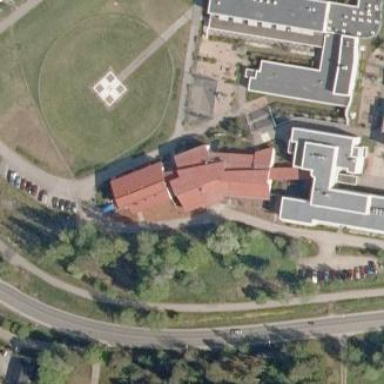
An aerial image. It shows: Hospital building.